Interaction volume radius: 10 \u00c5
Interaction volume height: 10 \u00c5
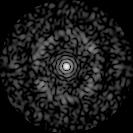
Disorder parameter: 0.7637